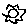
Label: sun